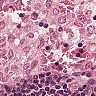
Metastatic tissue present: no